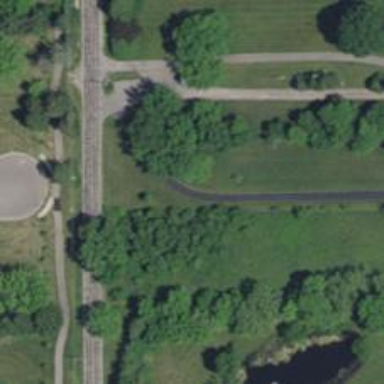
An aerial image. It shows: Driveway leading to service road.